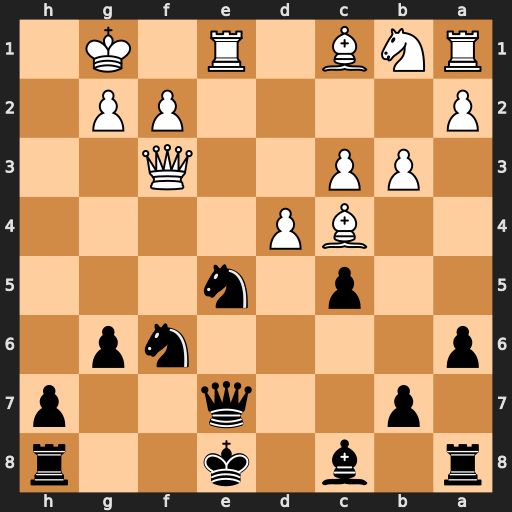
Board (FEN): r1b1k2r/1p2q2p/p4np1/2p1n3/2BP4/1PP2Q2/P4PP1/RNB1R1K1
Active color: b
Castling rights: kq
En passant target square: -
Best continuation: Nxf3+ gxf3 Qxe1+